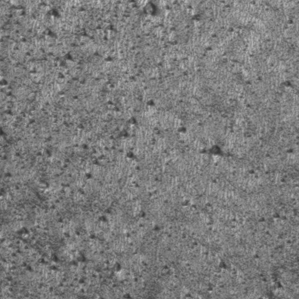
Label: frost